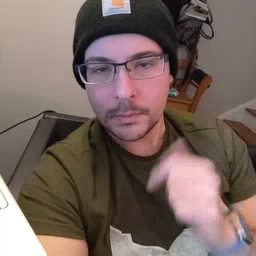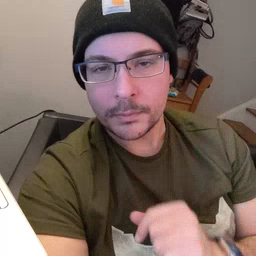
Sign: feet